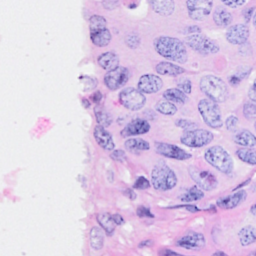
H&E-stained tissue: Breast